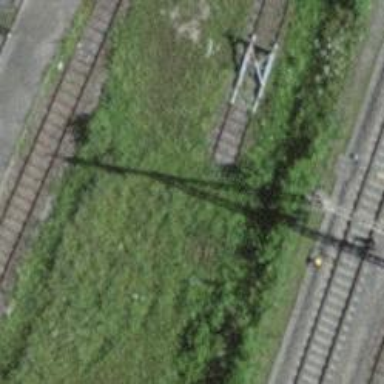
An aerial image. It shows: Railway buffer stop.